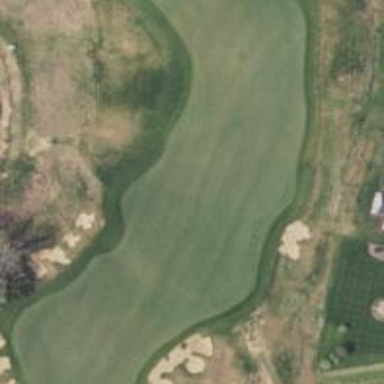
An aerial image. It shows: Golf hole.